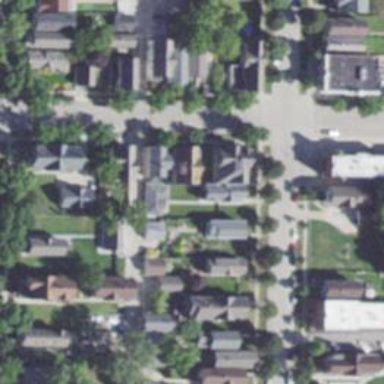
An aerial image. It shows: Neighborhood.